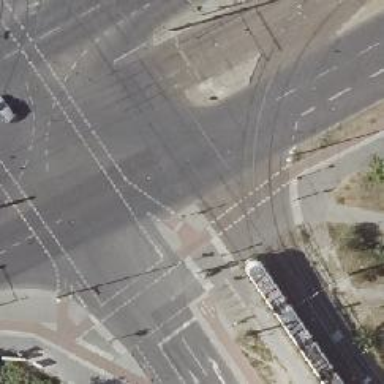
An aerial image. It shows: Tram crossing on the railway.